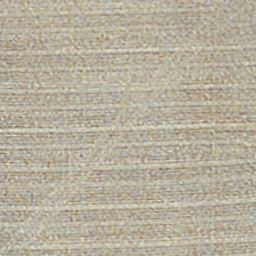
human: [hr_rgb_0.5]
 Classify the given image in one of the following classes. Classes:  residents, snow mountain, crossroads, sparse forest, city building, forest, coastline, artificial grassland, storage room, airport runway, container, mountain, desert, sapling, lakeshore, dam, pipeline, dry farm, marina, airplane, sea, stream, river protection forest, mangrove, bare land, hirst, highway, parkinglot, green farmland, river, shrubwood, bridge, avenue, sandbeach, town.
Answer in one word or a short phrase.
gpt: dry farm